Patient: sex M, age 61
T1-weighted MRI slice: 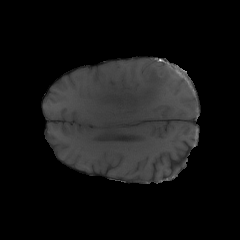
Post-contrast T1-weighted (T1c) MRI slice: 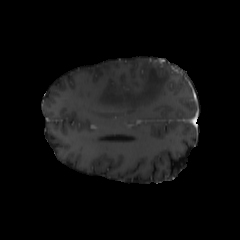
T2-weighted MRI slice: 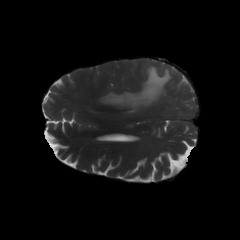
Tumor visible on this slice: yes
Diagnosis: Glioblastoma, IDH-wildtype
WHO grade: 4